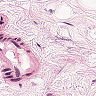
Metastatic tissue present: no